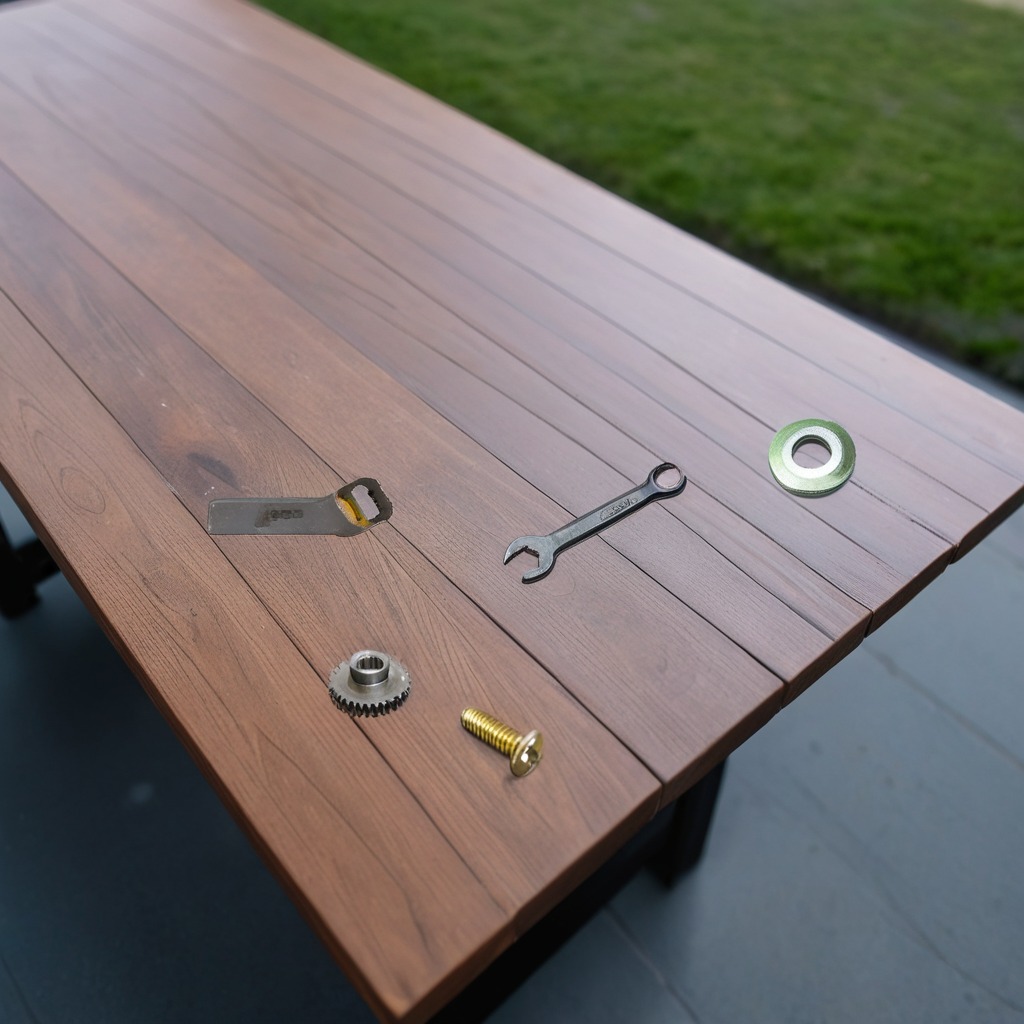
A steel gear with teeth, a flat metal washer, a metal machine screw, a handheld metal saw, and a wrench are lying on the old table.